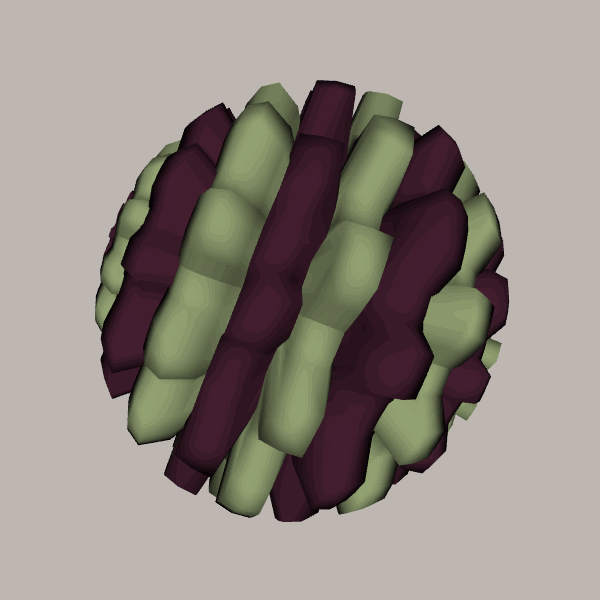
Background: light